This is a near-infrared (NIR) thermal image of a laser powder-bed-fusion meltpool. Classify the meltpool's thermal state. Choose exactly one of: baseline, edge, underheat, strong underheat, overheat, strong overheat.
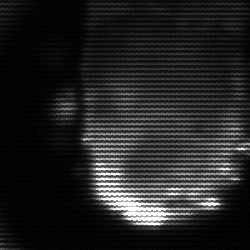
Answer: baseline